Question: I want to draw a circle on the iPhone screen with Shadow and glossy effect.I am new to coreGraphics and OpenGL and dont really know the difference between the two.And which library is to be used when.
How can I draw following image in iPhone? any reference point to learn the appropriate library would be great.

have 3 of those images <URL>] [2] [3]
and a slider to control the glow.when you slide to change the glow it should go across all these, and furthermore some levels could have upto 50 circles.
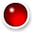
Answer: OpenGL is not a library, it's an API that gives you a "no-frills" access to the graphics system. All it provides are graphics primitives (points, lines, triangles) that it places on the screen and rasterizes them applying colour, textures through mathematical formula and/or a program called shader.
Sure, what you want to draw can be drawn using OpenGL, but it will require several intermediate steps and an artistic understanding of how that image is created from drawing operations.
So to answer your question: The most simple approach is to store this kind of, well whatever it is, as a vector graphics (SVG), and draw it using a library that provides drawing from a file.
The choice between CoreGraphics and OpenGL should be based on what your application does primiarily: Is it rendering some 3D graphics, a custom written 3D engine maybe: Use OpenGL. If you're aiming to draw some kind of UI then CoreGraphics probably is the better choice.